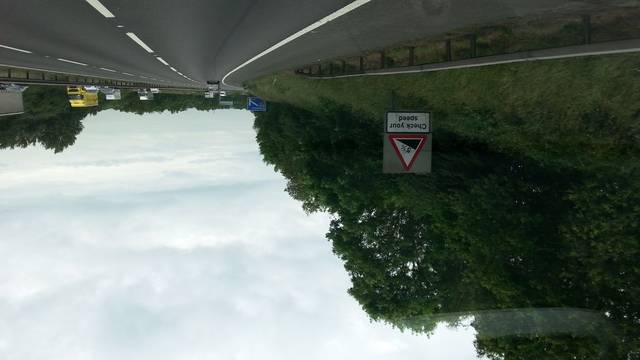
Region: United Kingdom
Coordinates: 52.357, -2.026